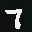
Label: 7